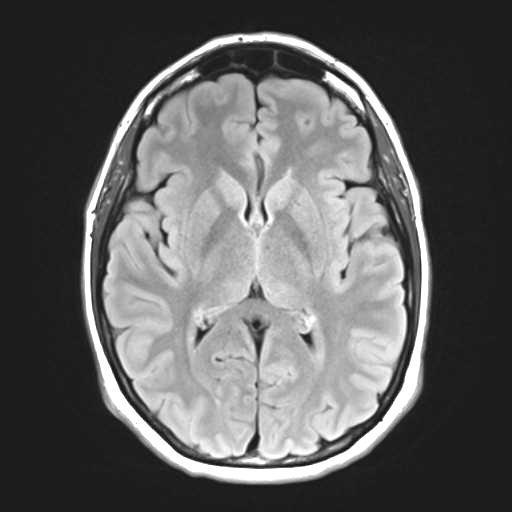
Label: notumor